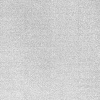
Atmospheric dust classification: dusty